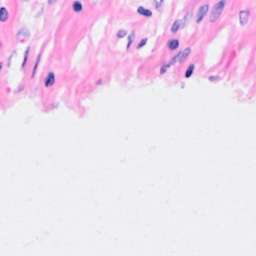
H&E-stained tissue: Breast